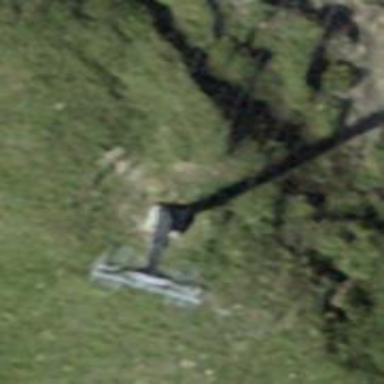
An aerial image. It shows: Pylon for aerialway.